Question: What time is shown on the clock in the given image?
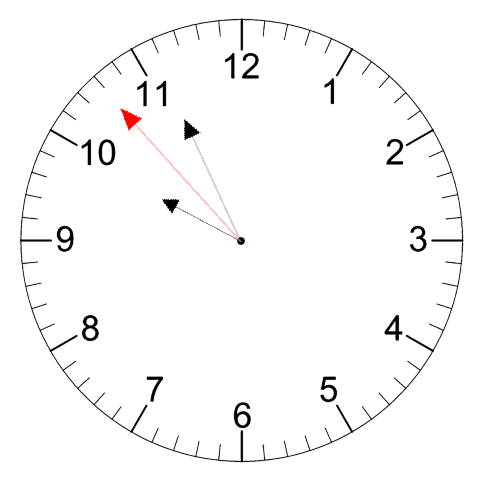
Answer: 09:55:53